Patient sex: F
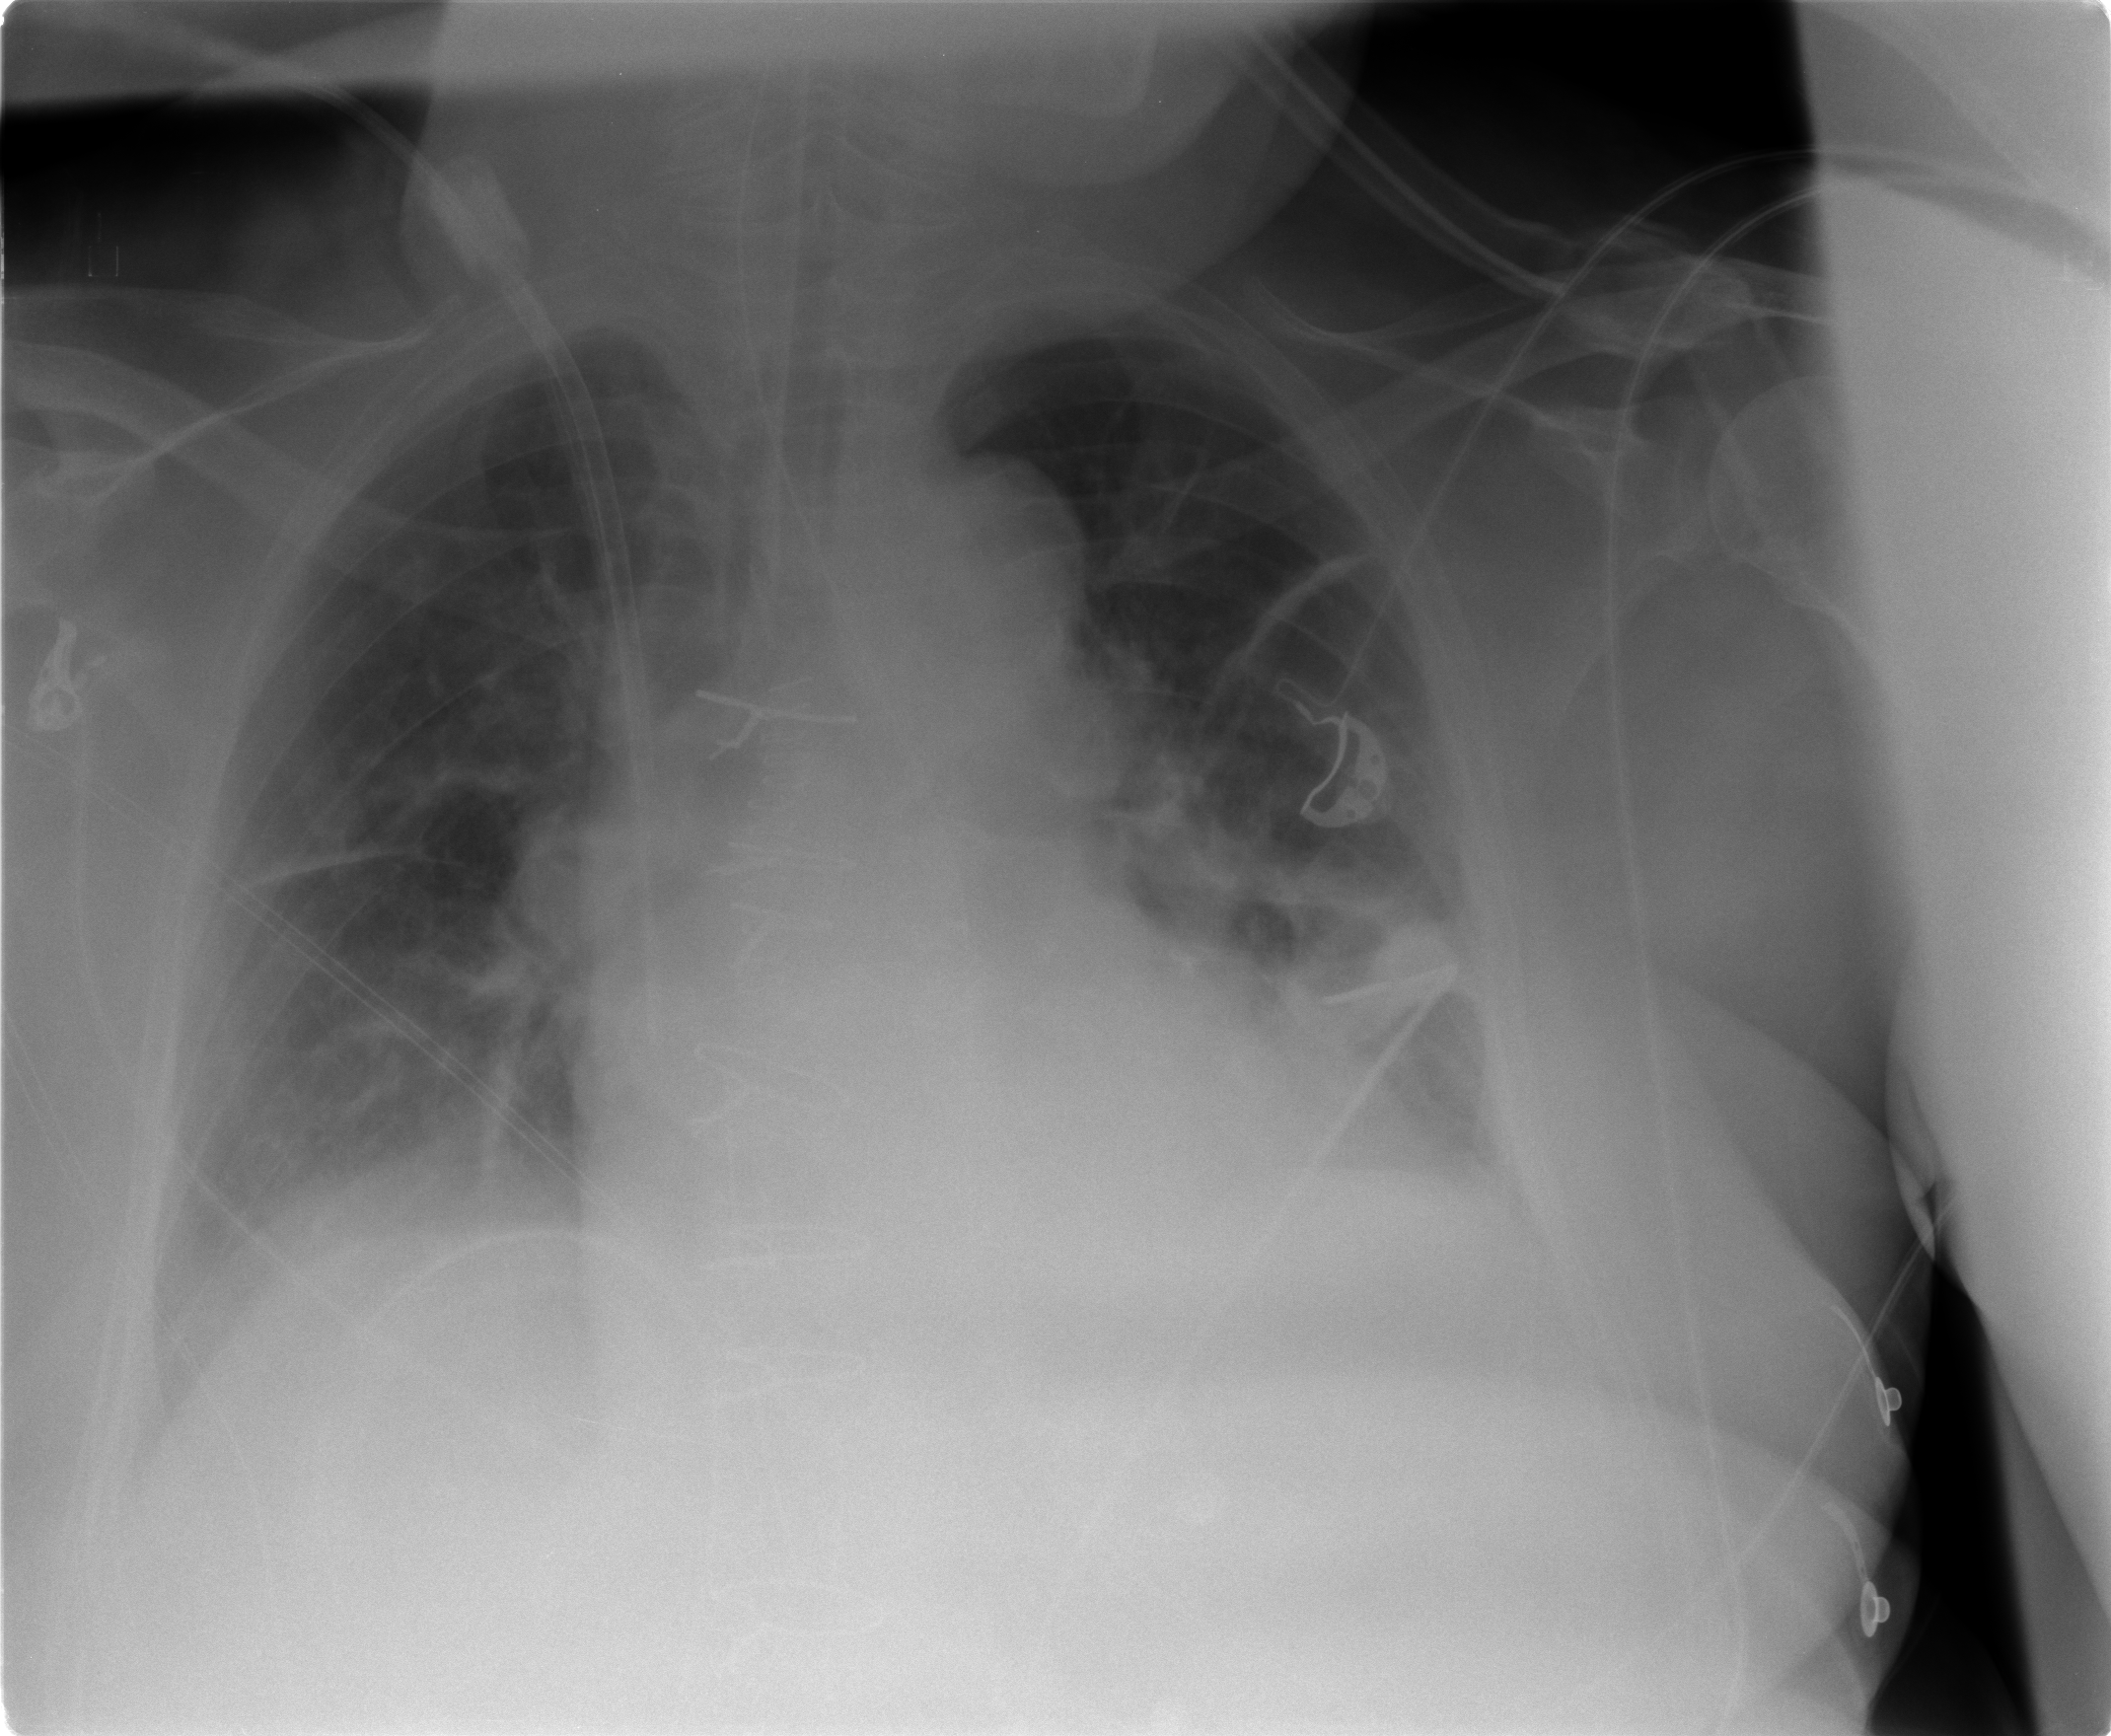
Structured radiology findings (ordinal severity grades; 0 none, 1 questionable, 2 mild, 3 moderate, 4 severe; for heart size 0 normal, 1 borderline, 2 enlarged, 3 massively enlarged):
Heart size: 1
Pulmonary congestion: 0
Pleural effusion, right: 0
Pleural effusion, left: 1
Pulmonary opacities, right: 0
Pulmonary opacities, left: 0
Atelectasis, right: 2
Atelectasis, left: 2